Question: I have screen with 18 buttons, Is it possible to make this group of buttons scrollable so that user can see buttons which are out of the viewable area. I tried putting these buttons in ScrollView but got the exception that only their can be only 1 child of scroll view.
Currently the buttons are present in a RelativeLayout like:
'''
<Button
android:id="@+id/btnChapter2"
android:layout_width="wrap_content"
android:layout_height="wrap_content"
android:layout_alignLeft="@+id/btnChapter1"
android:layout_below="@+id/btnChapter1"
android:text="Chapter 2" />
<Button
android:id="@+id/btnChapter3"
android:layout_width="wrap_content"
android:layout_height="wrap_content"
android:layout_alignLeft="@+id/btnChapter2"
android:layout_below="@+id/btnChapter2"
android:text="Chapter 3" />
<Button
android:id="@+id/btnChapter4"
android:layout_width="wrap_content"
android:layout_height="wrap_content"
android:layout_alignLeft="@+id/btnChapter3"
android:layout_below="@+id/btnChapter3"
android:text="Chapter 4" />
<Button
android:id="@+id/btnChapter5"
android:layout_width="wrap_content"
android:layout_height="wrap_content"
android:layout_alignLeft="@+id/btnChapter4"
android:layout_below="@+id/btnChapter4"
android:text="Chapter 5" />
<Button
android:id="@+id/btnChapter6"
android:layout_width="wrap_content"
android:layout_height="wrap_content"
android:layout_alignLeft="@+id/btnChapter5"
android:layout_below="@+id/btnChapter5"
android:text="Chapter 6" />
'''
The current screen with buttons 9, 17 and 18 being screwed up looks as:

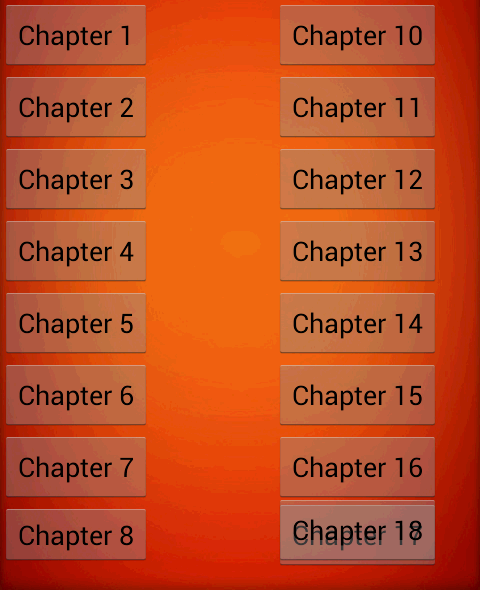
Answer: Well, ScrollView may have only one child. In this case, put a LinearLayout or RelativeLayout as the ScrollView's child. The put your button inside the LinearLayout or RelativeLayout. That should've done it. Example code:
'''
<?xml version="1.0" encoding="utf-8"?>
<ScrollView xmlns:android="http://schemas.android.com/apk/res/android"
android:layout_width="match_parent"
android:layout_height="match_parent" >
<LinearLayout
android:layout_width="match_parent"
android:layout_height="match_parent"
android:orientation="vertical" >
<Button
android:id="@+id/button1"
android:layout_width="wrap_content"
android:layout_height="wrap_content"
android:text="Button" />
<Button
android:id="@+id/button2"
android:layout_width="wrap_content"
android:layout_height="wrap_content"
android:text="Button" />
<Button
android:id="@+id/button3"
android:layout_width="wrap_content"
android:layout_height="wrap_content"
android:text="Button" />
</LinearLayout>
</ScrollView>
'''